Question:
This UML diagram has exactly one fault but I am not sure what it is.
My guess is that 'B' cant be a part of 'A' because its the superclass of 'C'.
Anyone got a solution?
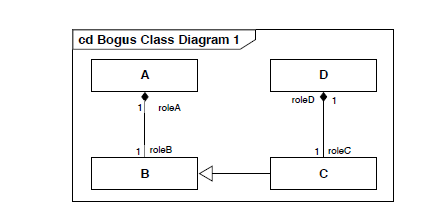
Answer: If C is a specialisation of B, it inherits also it's associations. This implies that any instance of C is a component of an instance of A in addition of being a component of an instance of D (because of the multiplicity of 1..1): this is in contradiction with UML composition which requires an exclusive ownership.
You may get a valid diagram for example by removing inheritance, by changing the multiplicity next to roleA to 0..1, or by using aggregation instead of composition on the side of A.